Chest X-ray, PA view. Patient: 67 years old, sex M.
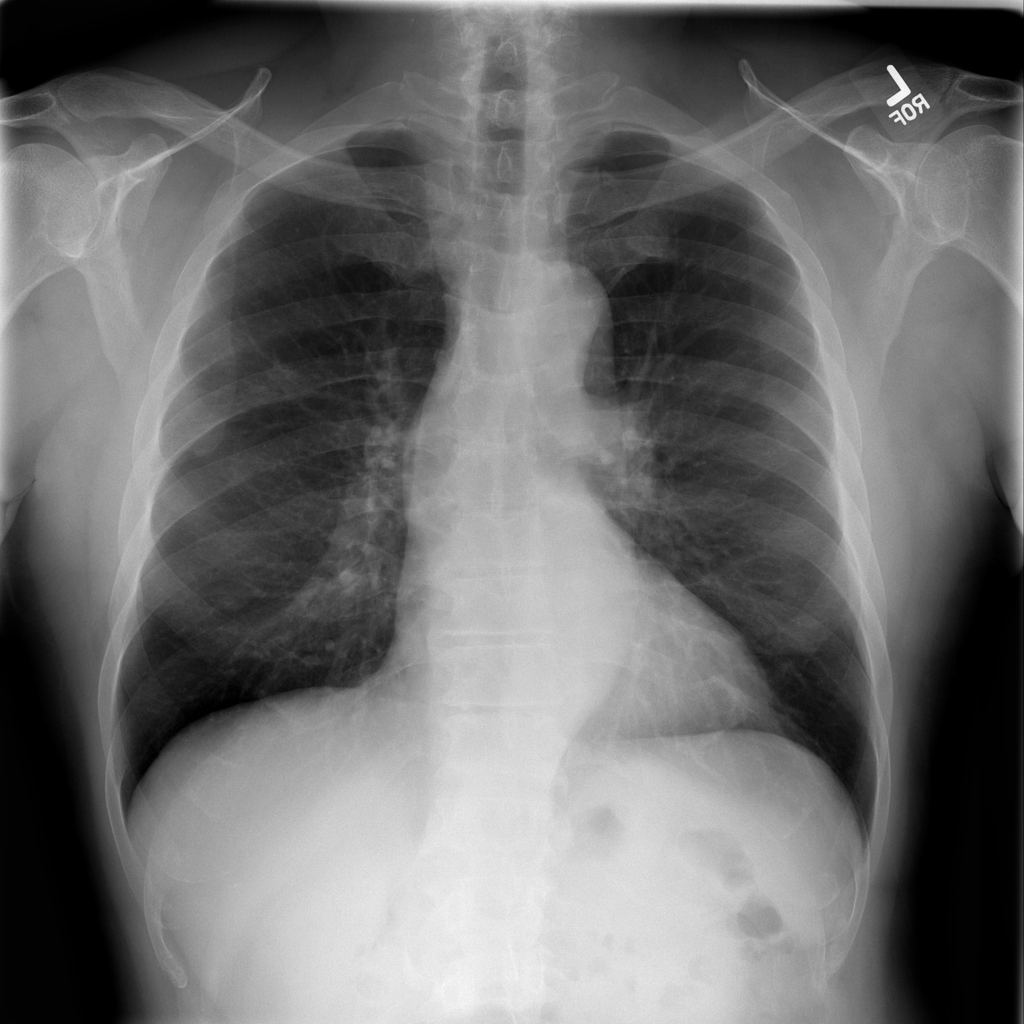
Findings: No Finding